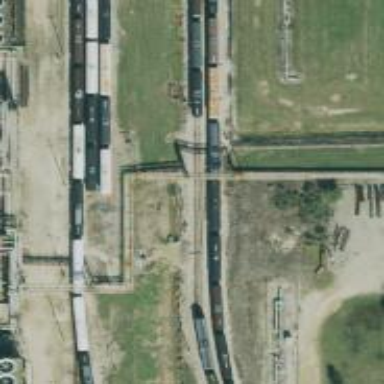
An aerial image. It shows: Railway yard.